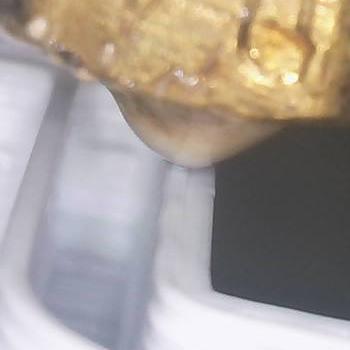
Flow rate: 39%